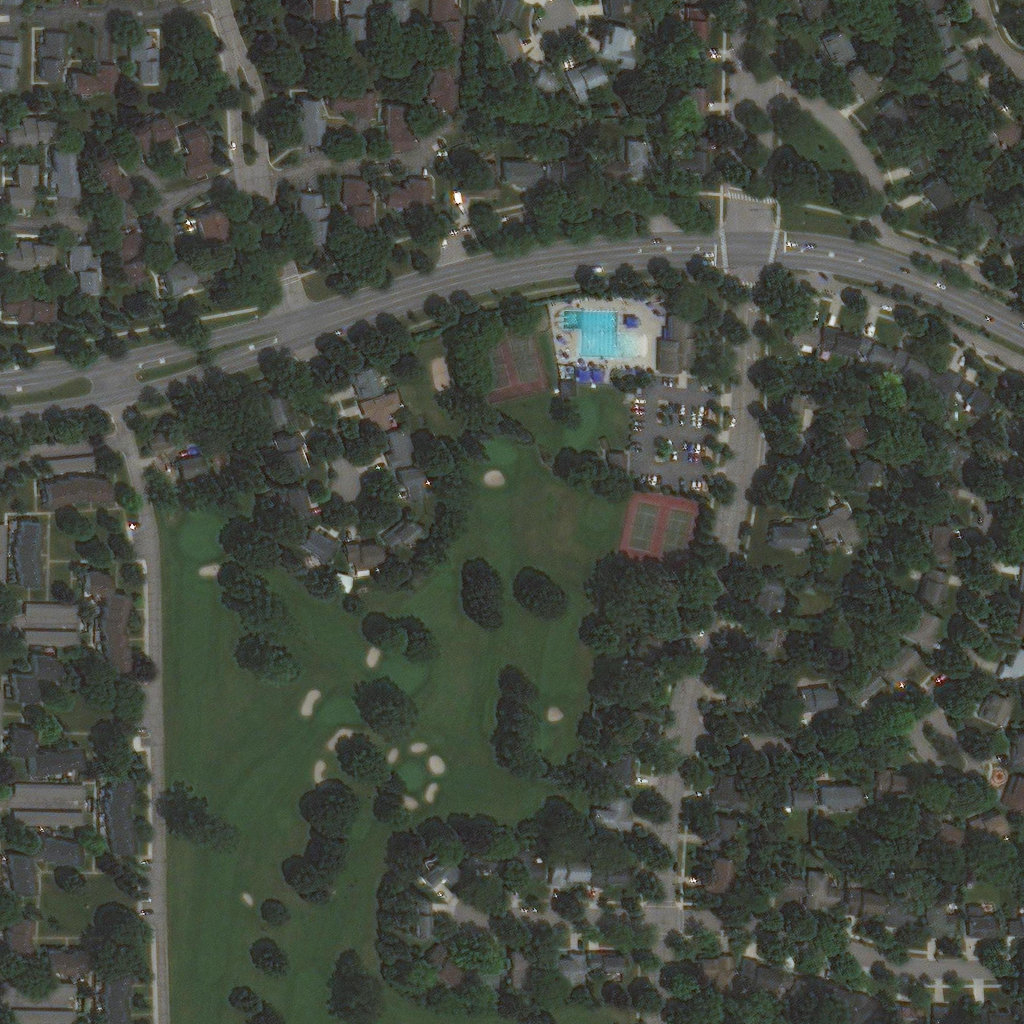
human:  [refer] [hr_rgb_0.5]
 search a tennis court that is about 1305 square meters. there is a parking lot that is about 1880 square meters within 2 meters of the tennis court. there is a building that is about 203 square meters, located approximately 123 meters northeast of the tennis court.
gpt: <box>[[60, 47, 68, 56, 0]]</box>